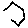
Label: hexagon